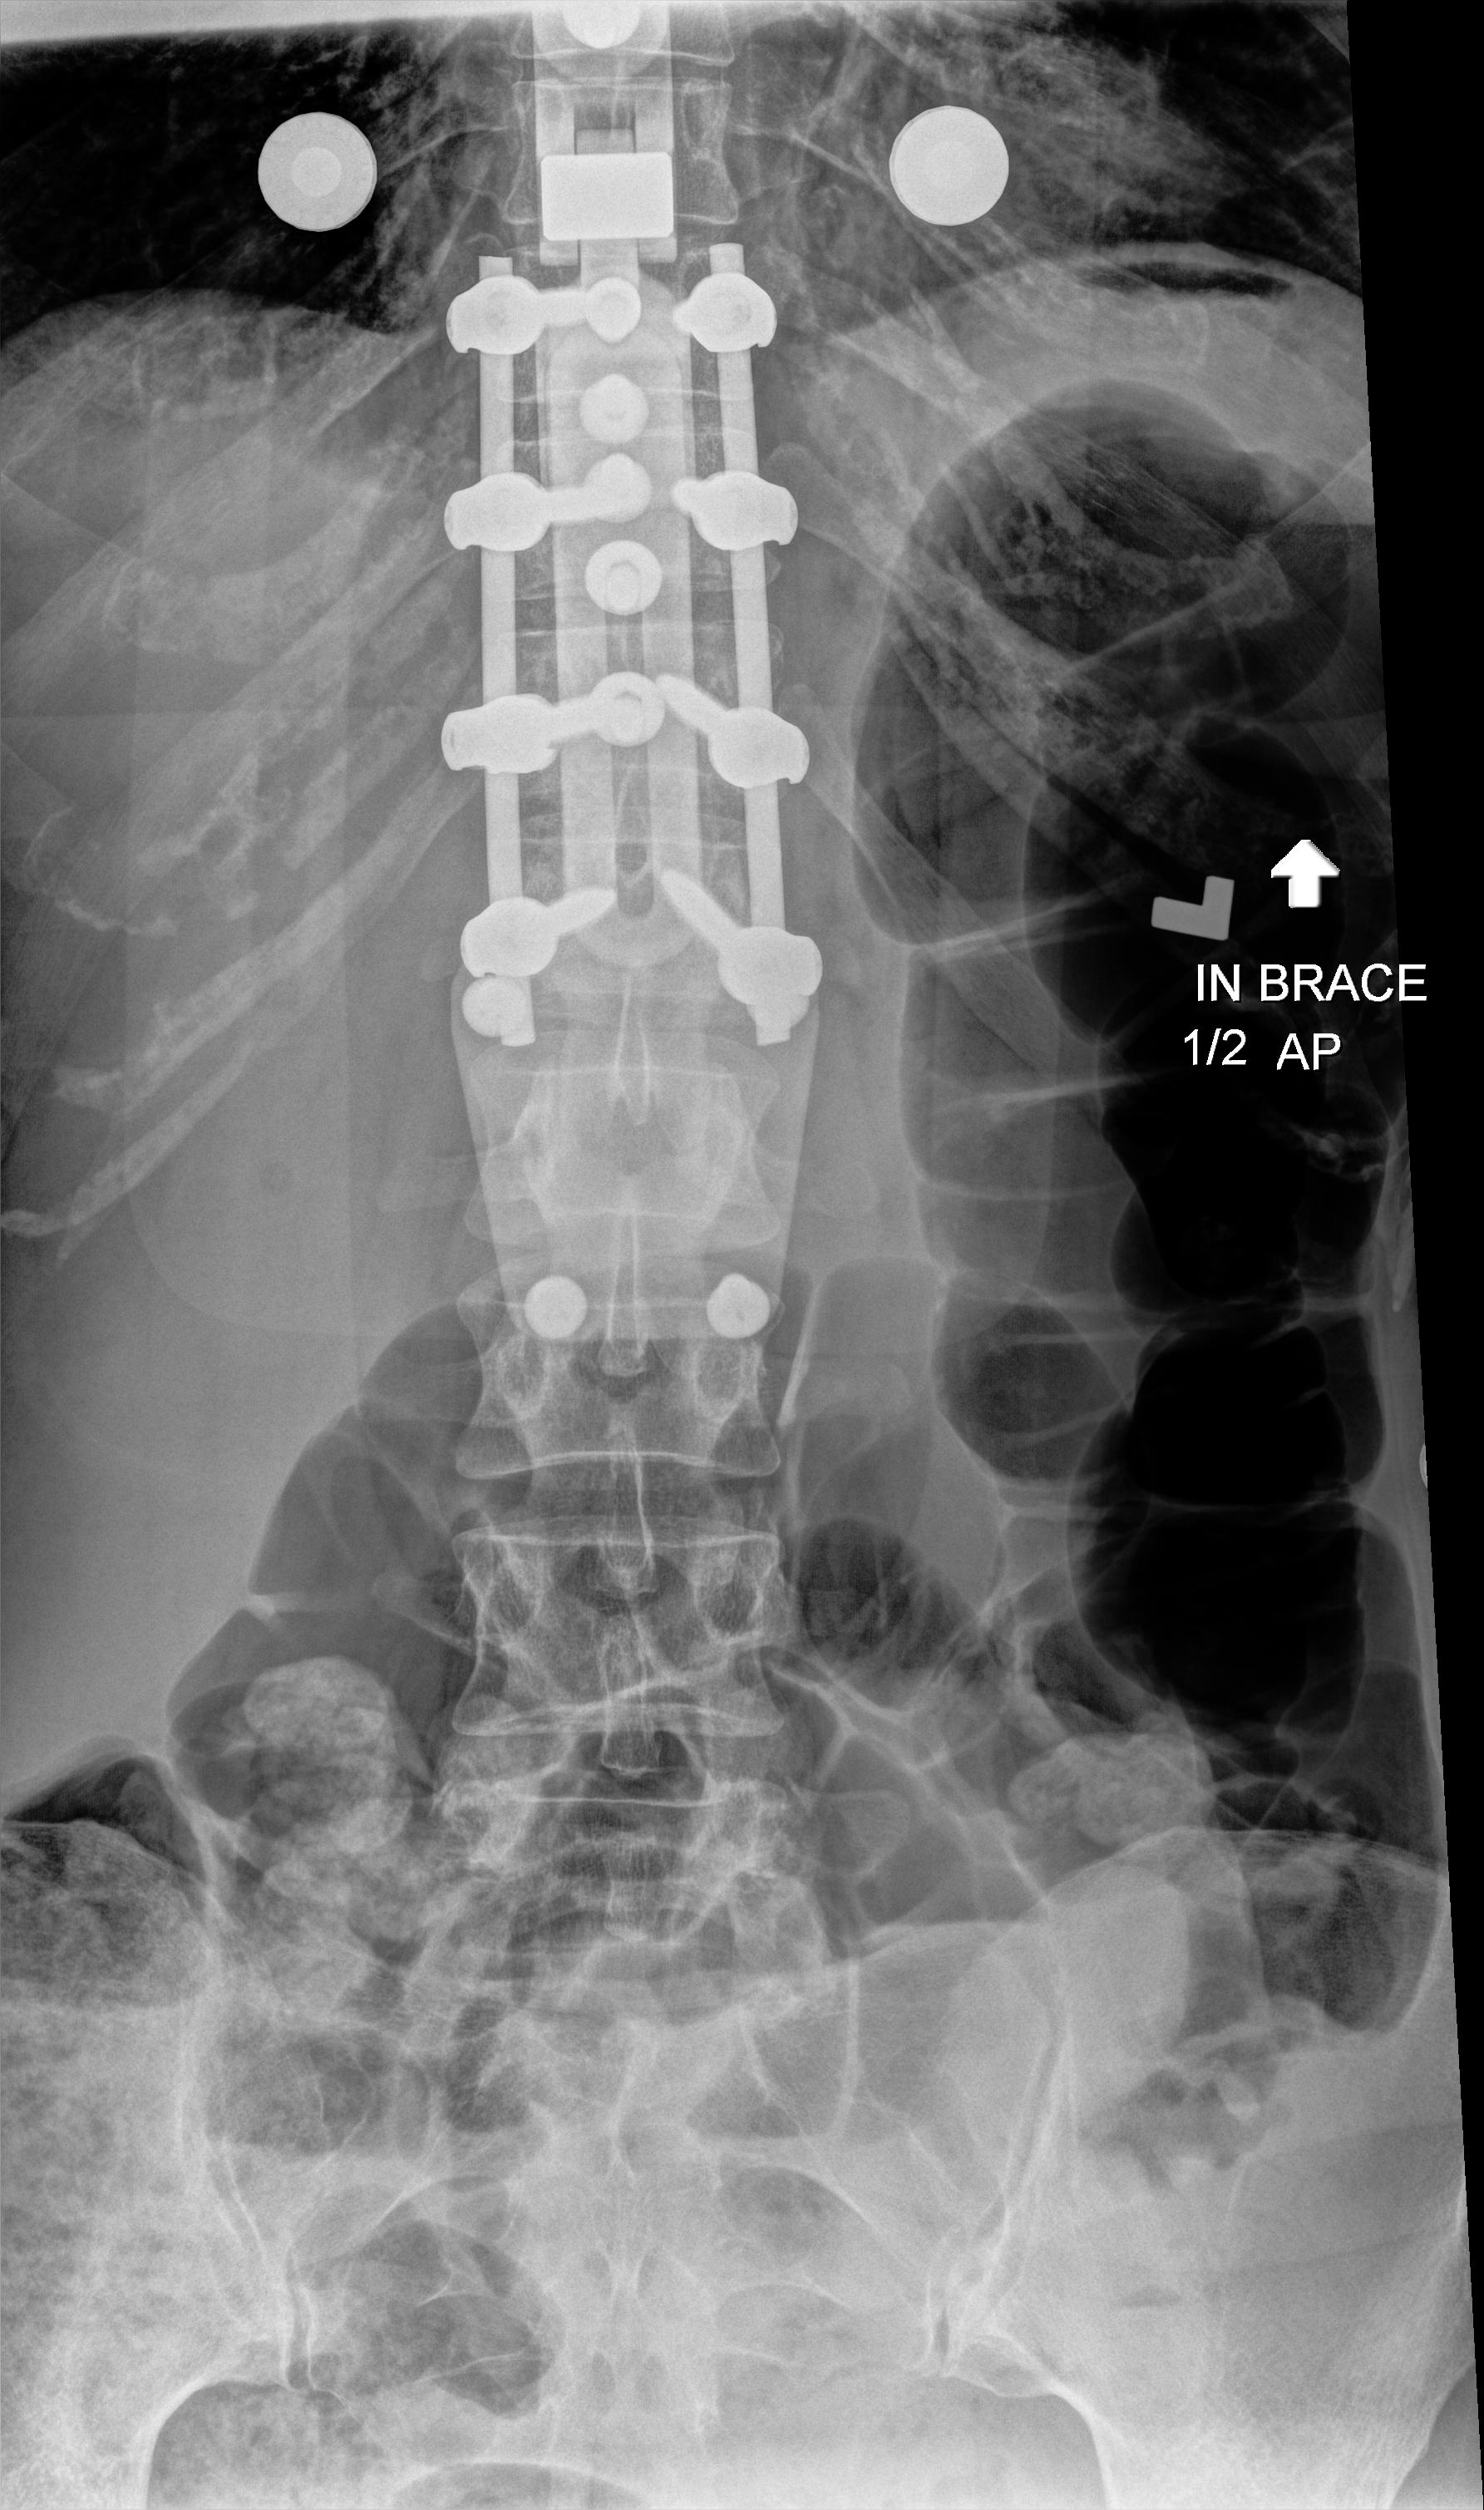
View: AP
Implant manufacturer: Styker everest (K2M)